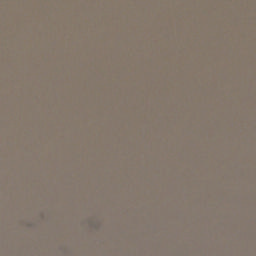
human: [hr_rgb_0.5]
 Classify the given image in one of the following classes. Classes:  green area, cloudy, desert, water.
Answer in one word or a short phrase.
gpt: cloudy